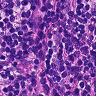
Metastatic tissue present: yes